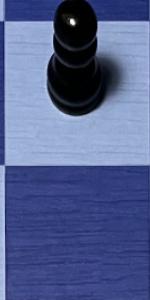
Label: Empty